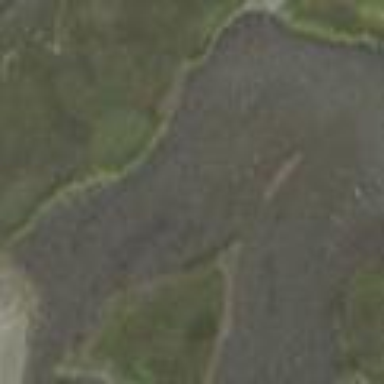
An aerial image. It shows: Tidal wetland with tidal flats.